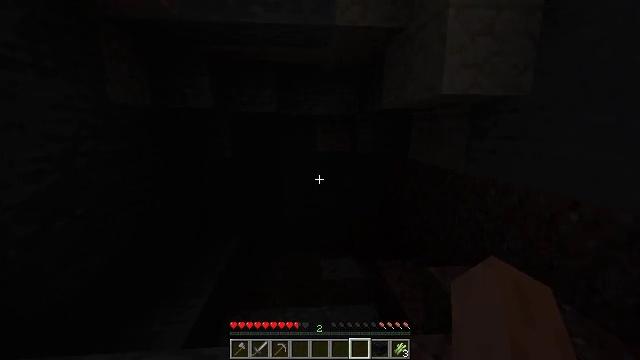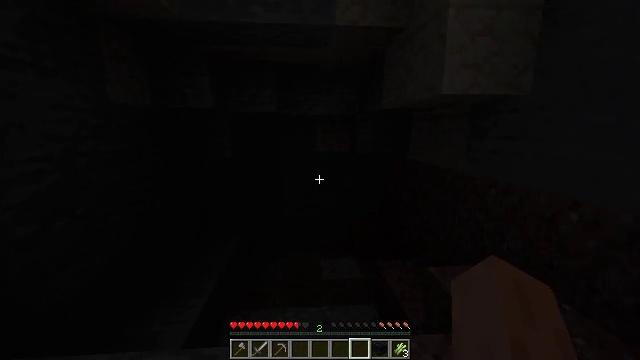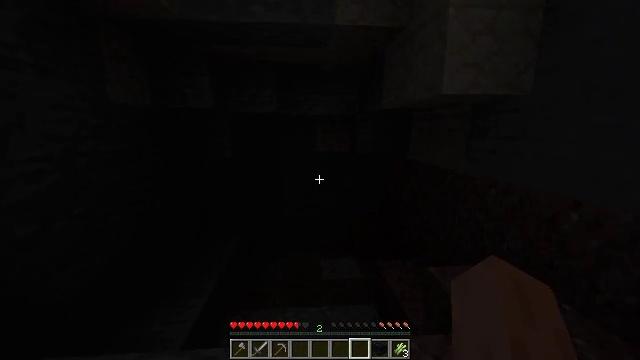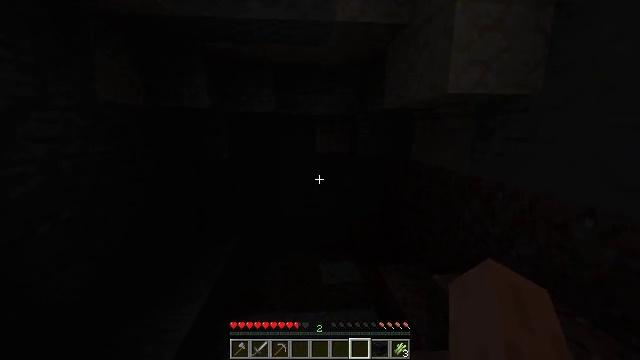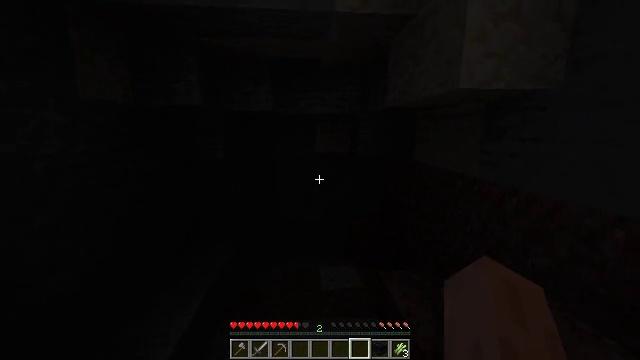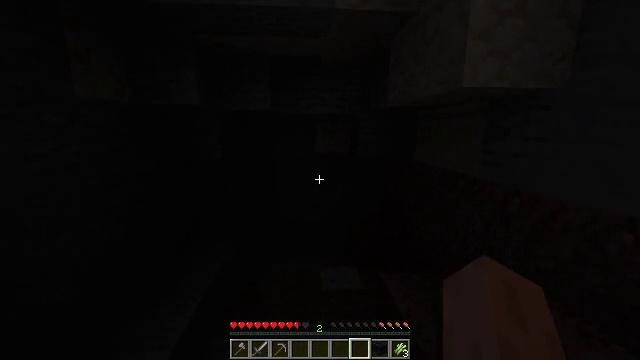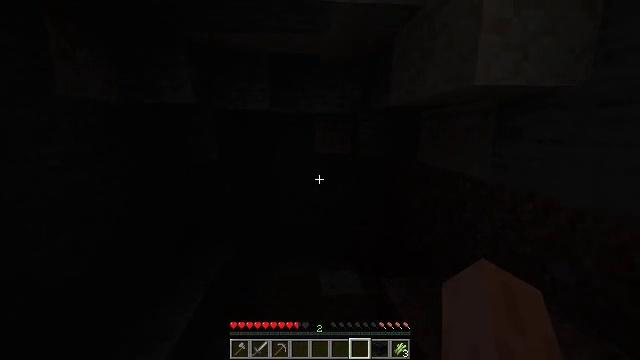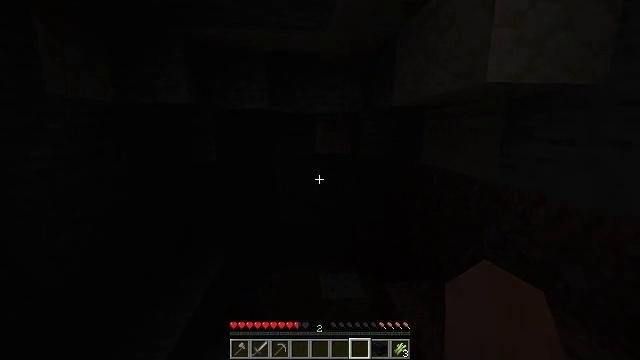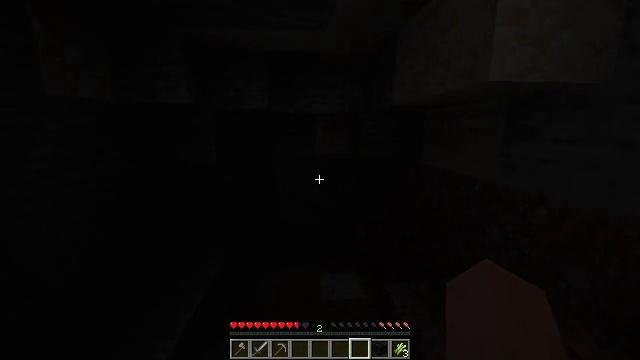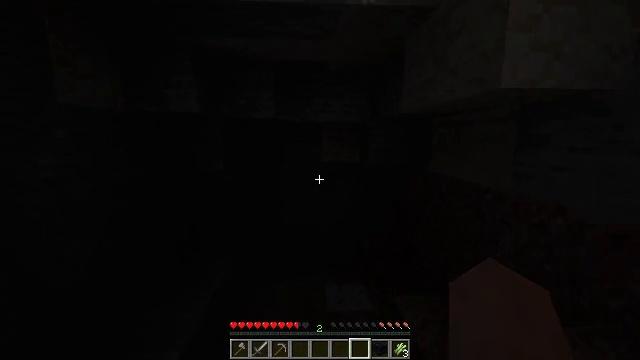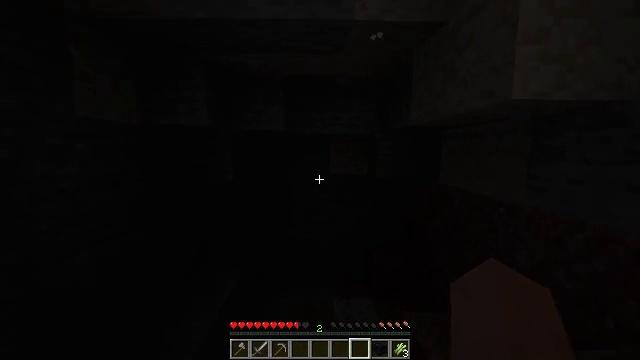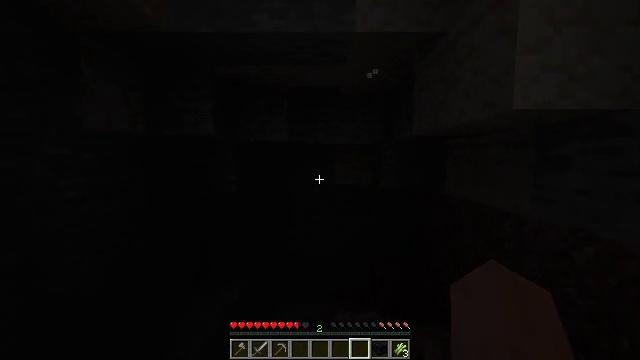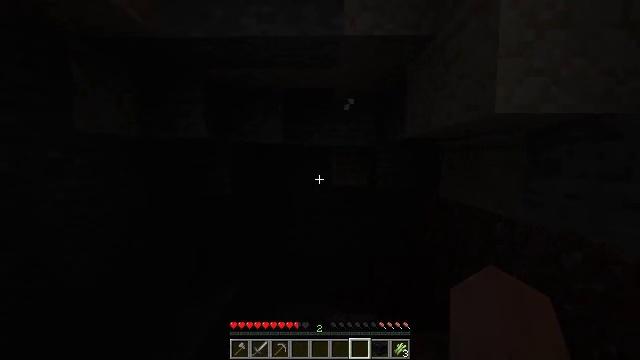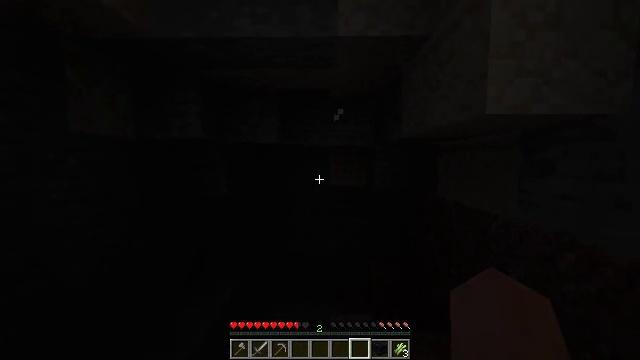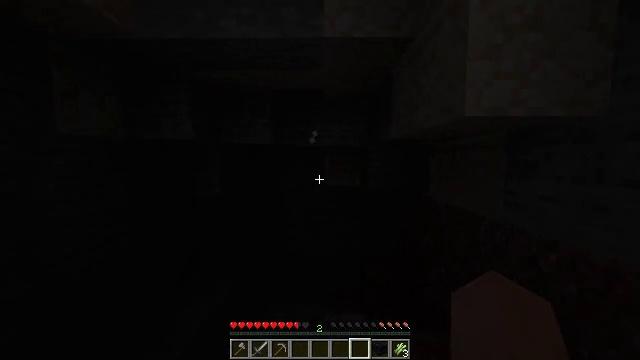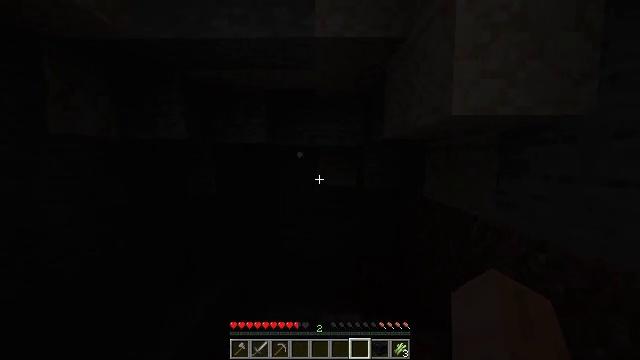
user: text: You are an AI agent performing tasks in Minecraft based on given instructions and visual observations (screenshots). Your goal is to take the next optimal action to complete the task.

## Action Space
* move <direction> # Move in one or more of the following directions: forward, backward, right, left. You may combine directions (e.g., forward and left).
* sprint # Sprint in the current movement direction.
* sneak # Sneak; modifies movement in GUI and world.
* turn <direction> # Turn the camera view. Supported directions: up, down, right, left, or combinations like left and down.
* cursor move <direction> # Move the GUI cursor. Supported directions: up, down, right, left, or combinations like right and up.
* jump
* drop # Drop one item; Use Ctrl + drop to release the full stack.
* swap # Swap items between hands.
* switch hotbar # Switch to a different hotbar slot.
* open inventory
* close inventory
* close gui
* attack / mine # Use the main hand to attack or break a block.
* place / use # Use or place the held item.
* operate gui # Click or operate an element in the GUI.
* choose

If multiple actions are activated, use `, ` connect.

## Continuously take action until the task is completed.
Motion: motion action
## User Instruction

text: craft item air
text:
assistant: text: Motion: no_op
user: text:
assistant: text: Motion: move forward
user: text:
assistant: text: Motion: move forward
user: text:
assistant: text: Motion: move forward
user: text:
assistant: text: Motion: move forward
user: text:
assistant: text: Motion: no_op
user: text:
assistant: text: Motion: no_op
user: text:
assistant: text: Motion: no_op
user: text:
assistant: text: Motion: turn left and up
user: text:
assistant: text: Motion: turn left and up
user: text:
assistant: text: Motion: move right, turn left and up
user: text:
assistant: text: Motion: move right
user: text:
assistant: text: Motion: move right
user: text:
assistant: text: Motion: no_op
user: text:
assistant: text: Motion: no_op
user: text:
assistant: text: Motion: no_op
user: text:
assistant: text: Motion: no_op
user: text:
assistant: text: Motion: no_op
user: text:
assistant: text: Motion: no_op
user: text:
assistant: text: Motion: no_op
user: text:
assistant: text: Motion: turn up
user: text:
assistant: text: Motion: turn left and up
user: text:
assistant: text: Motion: turn left and up
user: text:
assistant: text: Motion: turn up
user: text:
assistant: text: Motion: no_op
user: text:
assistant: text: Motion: no_op
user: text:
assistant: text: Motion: no_op
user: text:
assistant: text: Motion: no_op
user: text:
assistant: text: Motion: no_op
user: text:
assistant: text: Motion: sneak